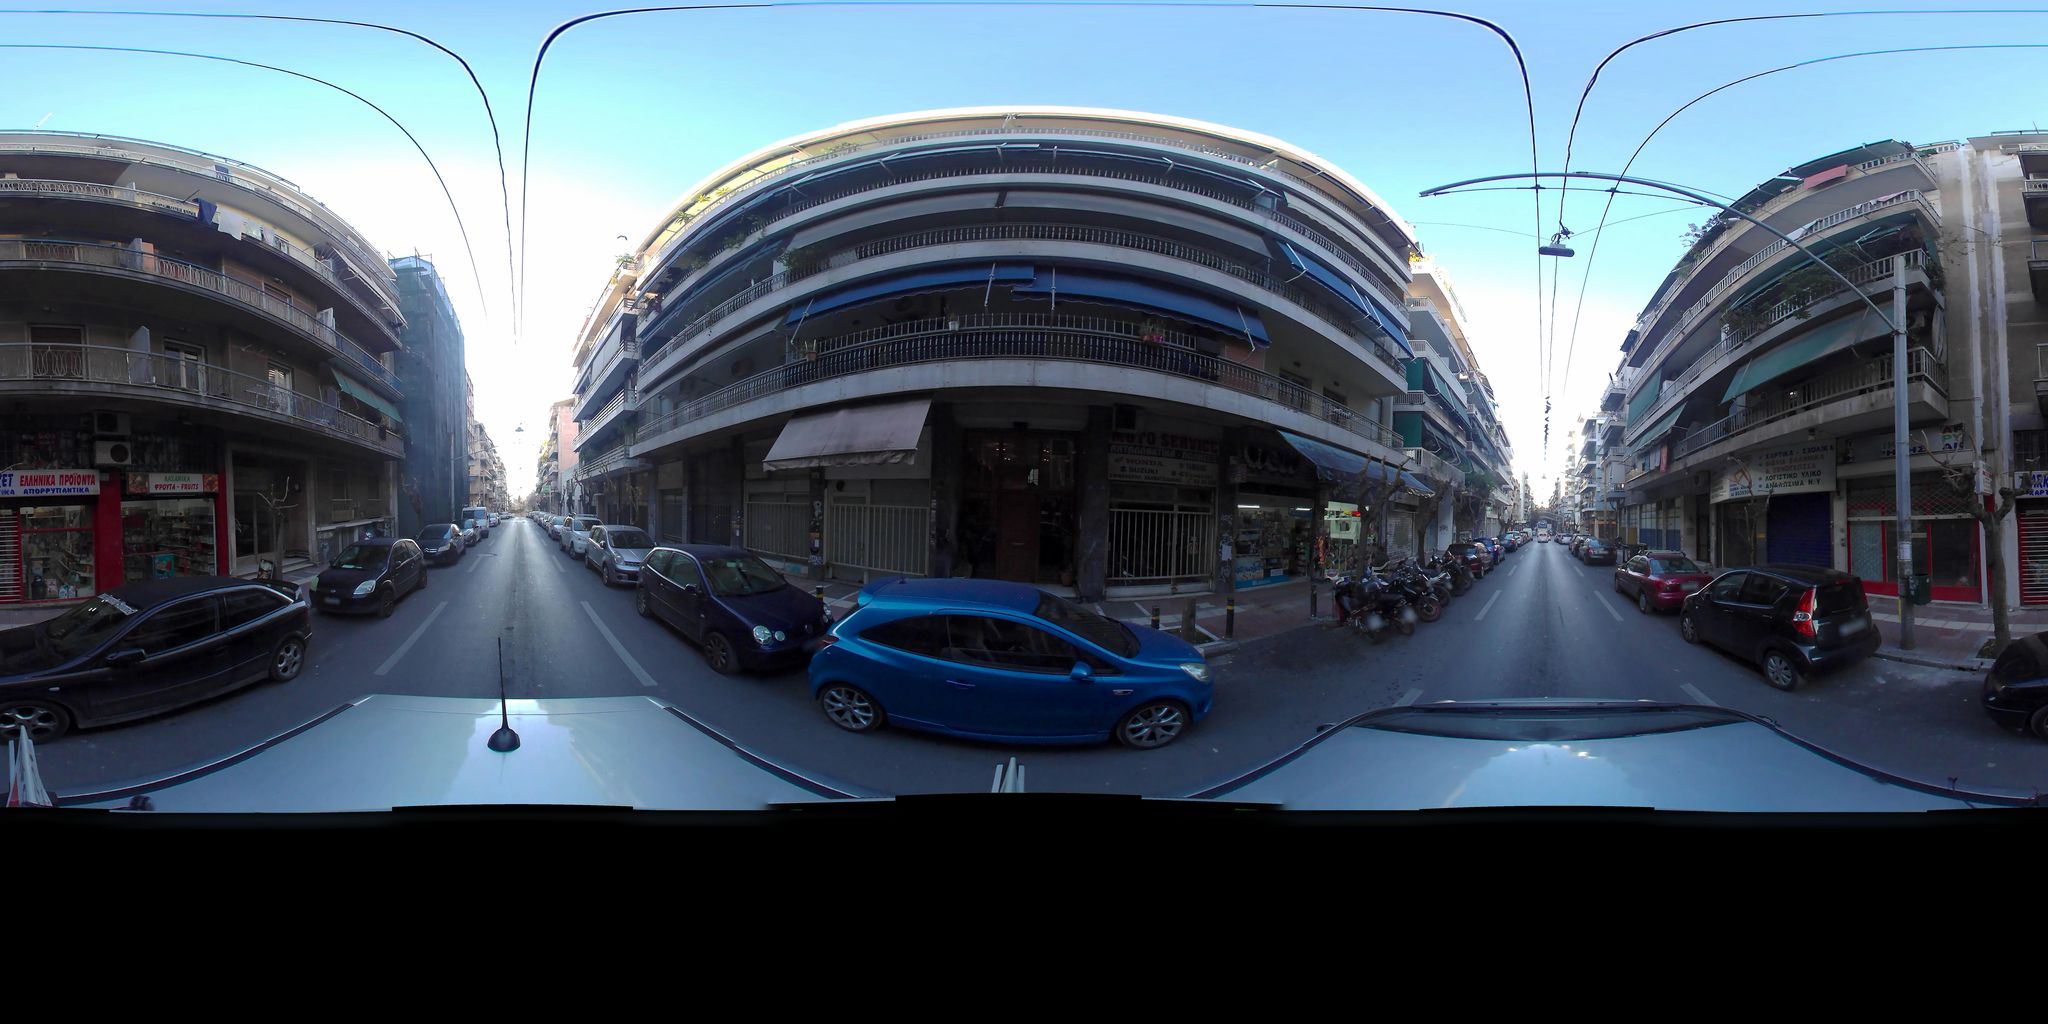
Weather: clear
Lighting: day
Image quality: good
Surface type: railway
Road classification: tertiary
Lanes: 1
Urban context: urban centre
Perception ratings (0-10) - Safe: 2.95, Lively: 6.5, Beautiful: 8.64, Boring: 1.85, Depressing: 2.04, Wealthy: 5.31